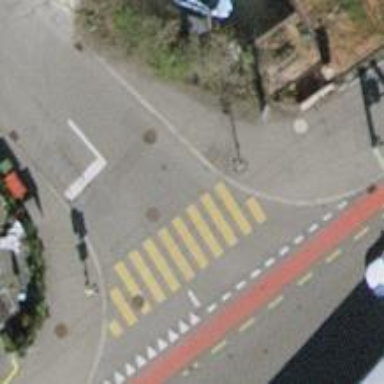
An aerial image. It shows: Crossing with zebra markings controlled by traffic signals.